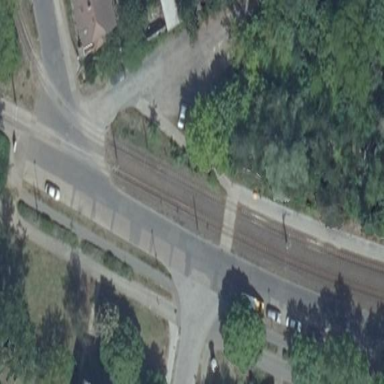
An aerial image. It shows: Railway area.